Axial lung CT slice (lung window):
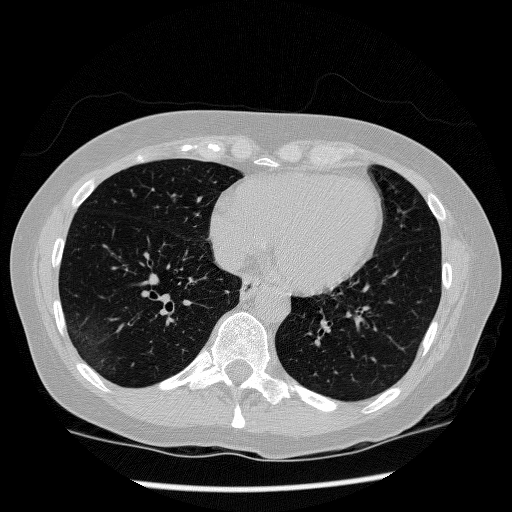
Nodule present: no